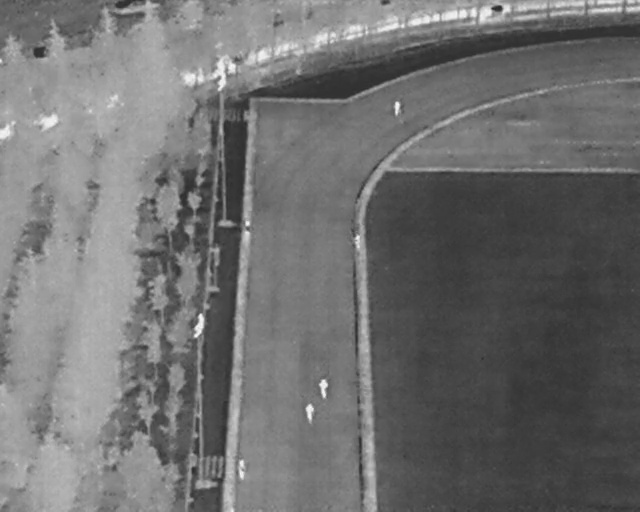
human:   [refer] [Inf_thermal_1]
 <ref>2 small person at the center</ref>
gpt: <box>[[37, 43, 40, 44, 2], [54, 46, 57, 48, 2]]</box>